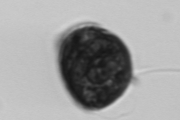
Label: Prorocentrum